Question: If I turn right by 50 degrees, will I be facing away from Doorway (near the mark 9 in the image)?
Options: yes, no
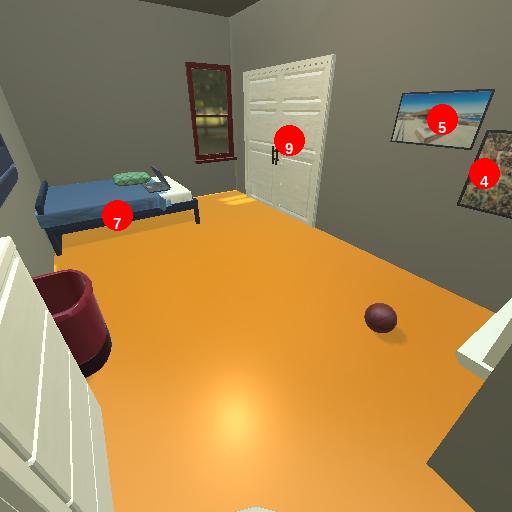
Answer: yes